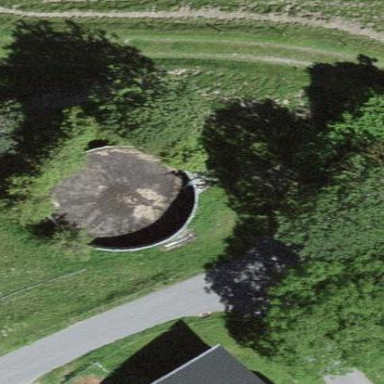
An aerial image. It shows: Storage tank which is man-made and housed in building.